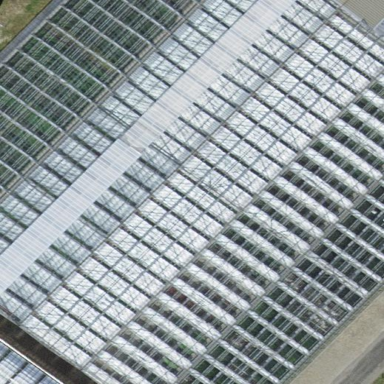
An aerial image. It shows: Garden center housed in greenhouse.